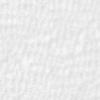
Label: no_change